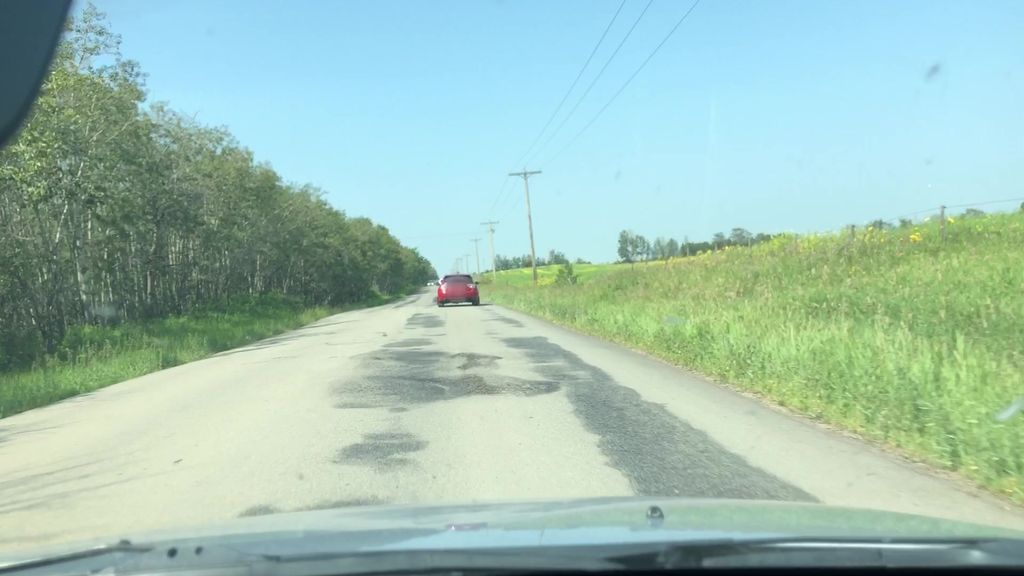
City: edmonton